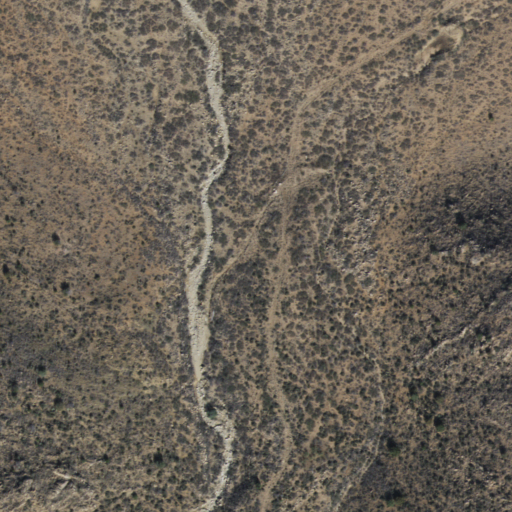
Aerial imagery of valley in Arizona named Angle Canyon containing only shrub